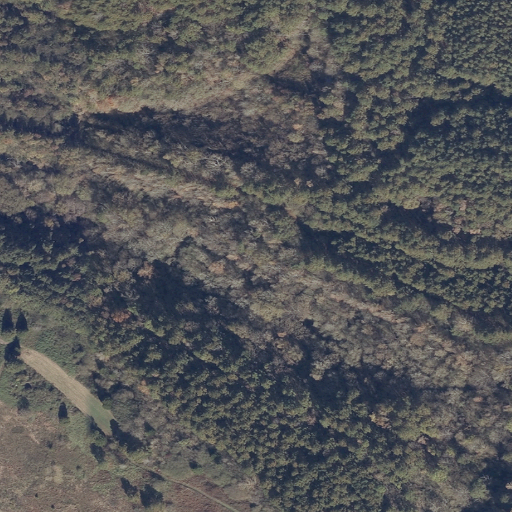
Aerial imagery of valley in Alabama named Briceston Hollow containing woody wetlands, evergreen forest, mixed forest, grassland, and deciduous forest